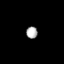
Tissue: lung
Cell type: Epithelial cells
Senescence score: 0.6368
Nuclear area (px): 131
Mean DAPI intensity: 177.733